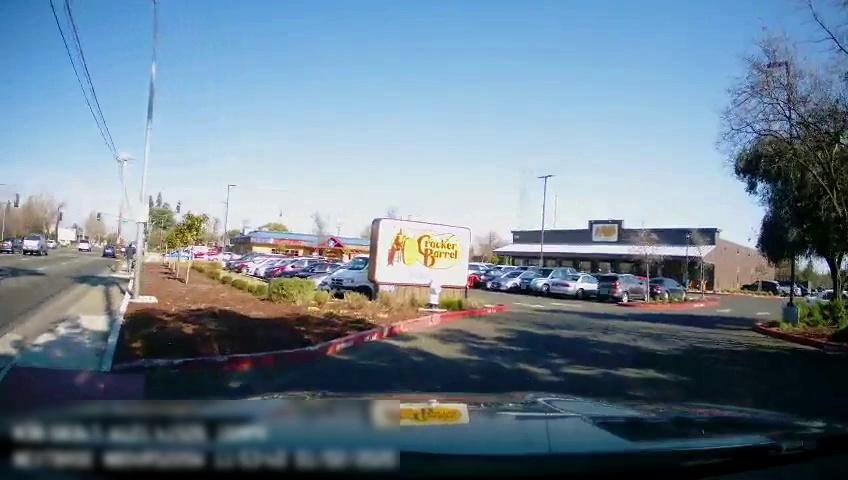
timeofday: Day
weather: Sunny
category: Drivable Space
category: Vehicles | Truck
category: Vehicles | Truck
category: Pedestrians
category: Vehicles | Car
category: Vehicles | Car
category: Vehicles | Van
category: Vehicles | Truck
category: Vehicles | SUV
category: Vehicles | Car
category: Vehicles | SUV
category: Vehicles | Car
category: Vehicles | SUV
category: Vehicles | Car
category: Vehicles | Car
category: Vehicles | SUV